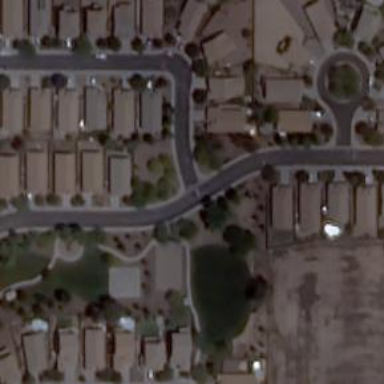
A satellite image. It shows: Residential road.